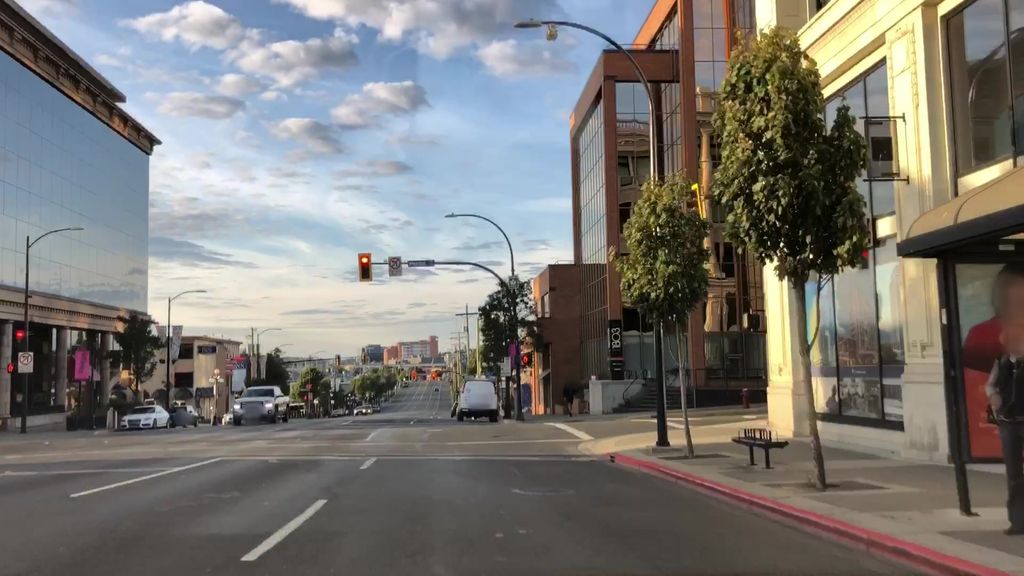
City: victoria